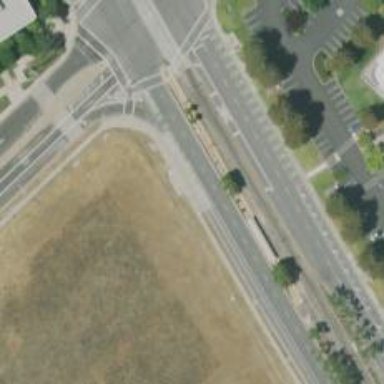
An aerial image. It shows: Light rail platform situated at railway platform designated for public transport.